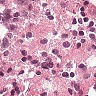
Metastatic tissue present: no